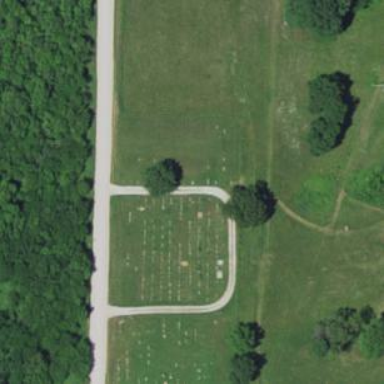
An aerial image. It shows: Cemetery.